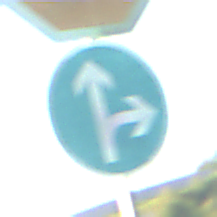
Verkehrszeichen: VorgeschriebeneFahrtrichtungGeradeausOderRechts
Zusatzzeichen oben: Stop
Umgebung: Outdoor, Nature
Tageszeit: MorningAfternoon
Wetter: PartlyCloudy
Licht: Natural
Jahreszeit: NotSpecified
Kontrast: HighContrast